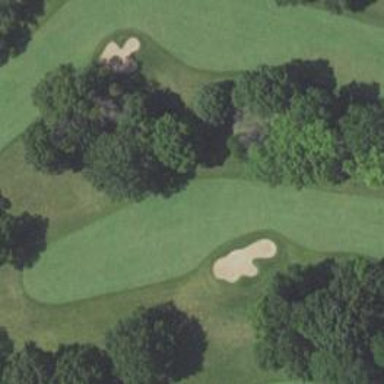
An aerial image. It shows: Golf hole.